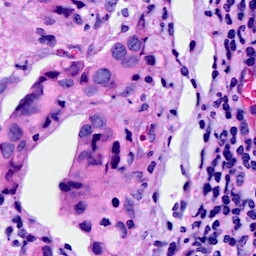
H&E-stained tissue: Breast